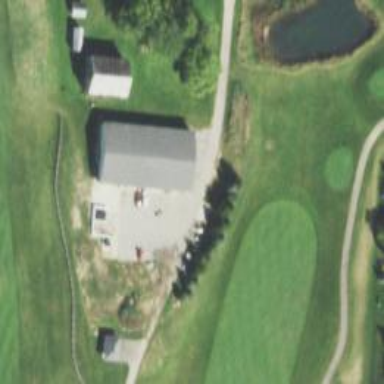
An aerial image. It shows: Rough grassy area used for golf.